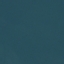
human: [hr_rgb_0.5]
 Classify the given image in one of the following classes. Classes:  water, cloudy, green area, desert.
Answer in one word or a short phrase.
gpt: water